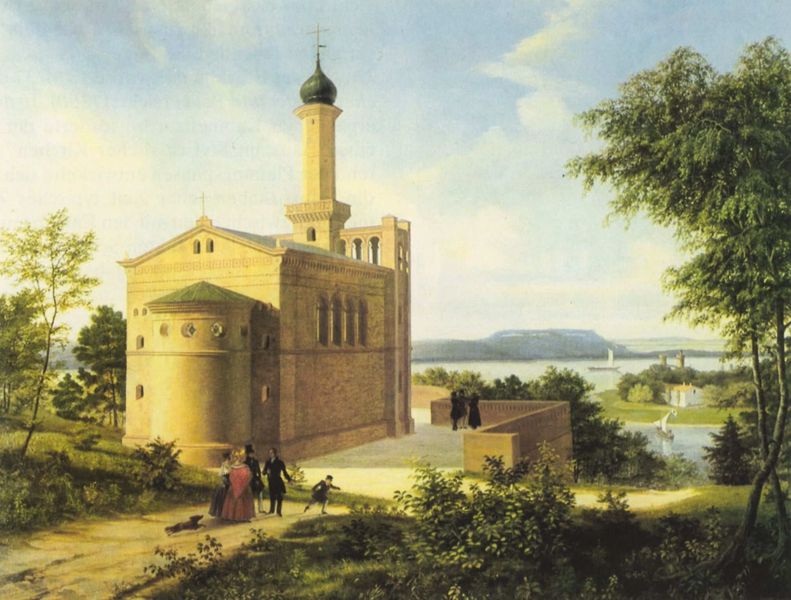
Titel: Potsdam, Nikolskoe, Kirche St. Peter und Paul
Künstler: Maximilian Roch
Standort: Potsdam
Institution: Stiftung Preußische Schlösser und Gärten Berlin-Brandenburg,Gemäldesammlung
Schlagwörter: baum, blau, blätter, gemälde, gruppe, himmel, laub, mann, meer, schatten, wasser, weiß, wolken, bäume, fluss, frauen, gelb, grün, kirchturm, landschaft, menschen, ocker, see, ufer, äste, fenster, frankreich, frau, hell, hut, kleid, licht, männer, pfeiler, schwarz, säulen, ausblick, dach, dackel, dame, gebäude, gras, haus, hund, park, rasen, rot, weg, wiese, wolke, beige, gespräch, anzug, architektur, spitze, öl, birke, ferne, hügel, natur, spiegelung, stamm, strauch, zweige, brüstung, busch, büsche, gebüsch, gewässer, kirche, sonne, sträucher, insel, gewand, gold, familie, kind, vater, blatt, england, rosa, anhöhe, boot, boote, kinder, turm, turmspitze, aussicht, terrasse, küste, schiff, schiffe, segel, segelboot, segelschiffe, sommer, schwan, ansicht, fassade, passanten, segelschiff, abhang, berge, gebirge, hang, giebel, mauer, allee, lila, wolkenlos, idylle, spazieren, platz, rundbogen, kuppel, staffage, spielen, strohhut, junge, frühling, bucht, segelboote, gruppen, bögen, pink, zwiebel, spiel, kirch, kreuz, zwiebeldach, zwiebelturm, rundfenster, dom, spaziergang, mauerwerk, lauf, kapitelle, sonntag, rückenfiguren, rustika, gesims, kreuze, sandstein, apsis, rundbögen, sonnenschein, chor, kapelle, spaziergänger, esche, empire, osten, basilika, bauwerk, oculi, kriche, satteldach, romanisch, zahnschnitt, hallenkirche, potsdam, neuromanisch, landschafr, romanisierend, baukm, chorbau, zwiebalturm